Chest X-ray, AP view. Patient: 41 years old, sex M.
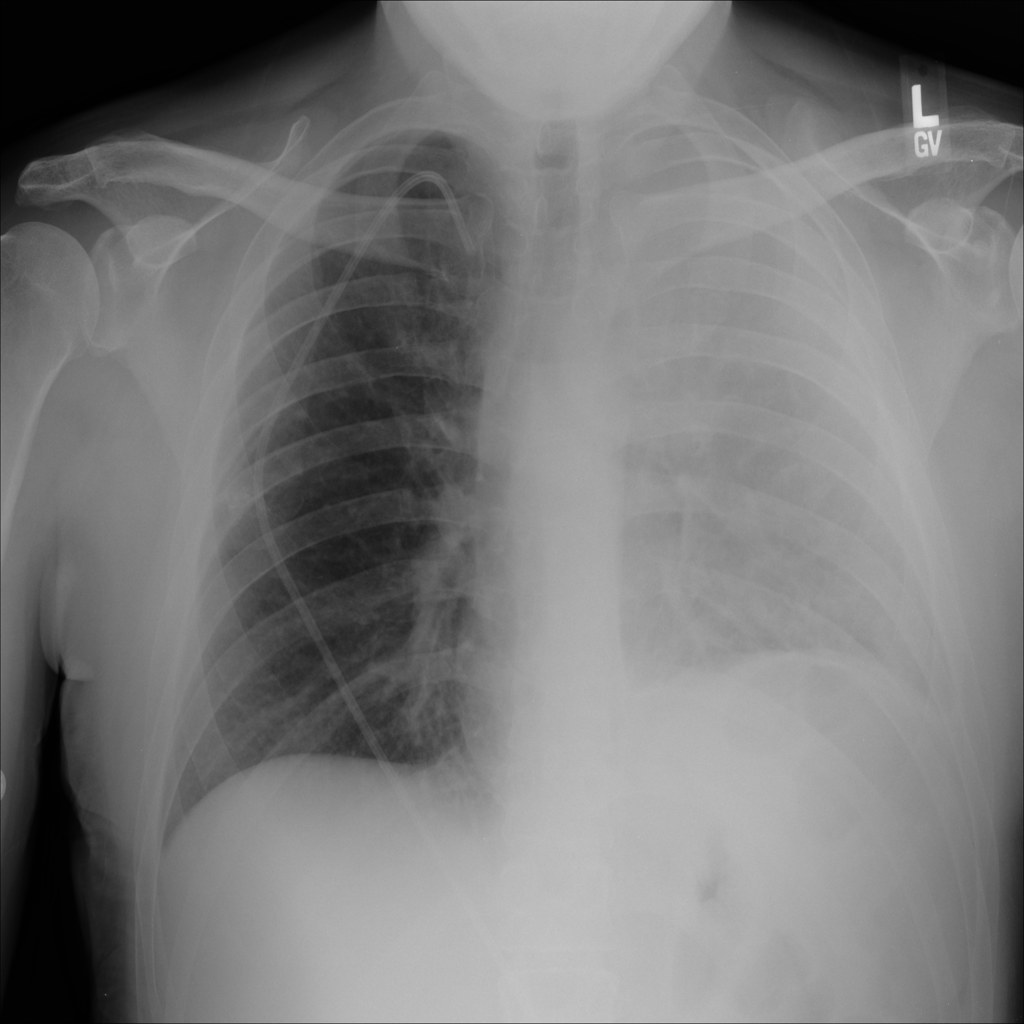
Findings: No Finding